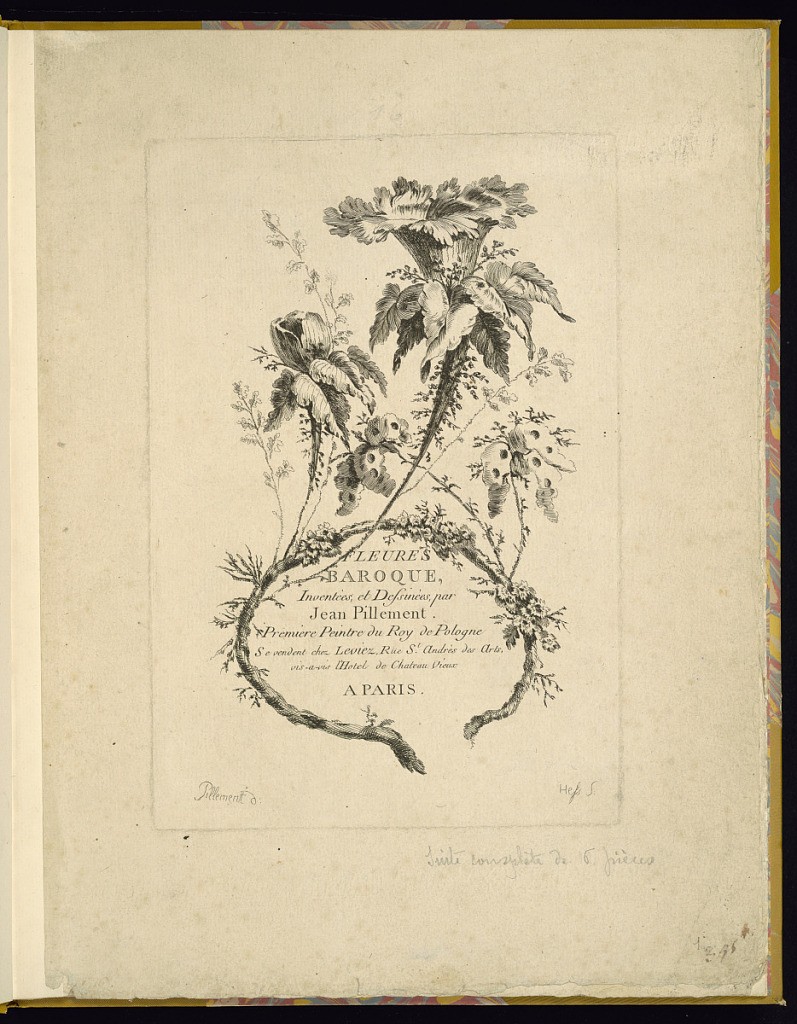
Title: Title Page
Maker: Jean-Baptiste Pillement, French, 1728–1808
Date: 1765–73
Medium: Etching on laid paper
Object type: Print
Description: Title page from a series of six prints. Designs for fantastical chinoiserie-style flowers. The title is lettered in the lower half of the page, framed by a round flowering branch, with large flowers stemming up from the branch, filling the top half of the print. The plate is signed.